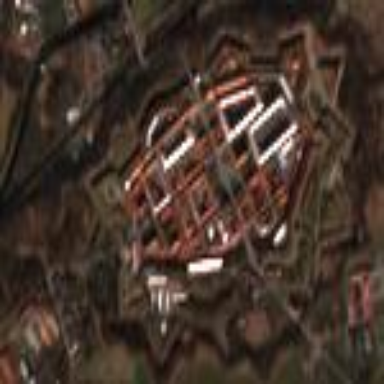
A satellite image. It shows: Historic fort.